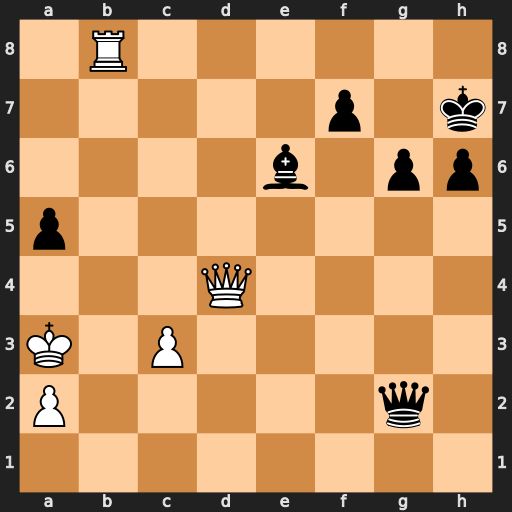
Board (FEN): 1R6/5p1k/4b1pp/p7/3Q4/K1P5/P5q1/8
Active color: w
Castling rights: -
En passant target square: -
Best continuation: Rh8#